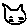
Label: cat